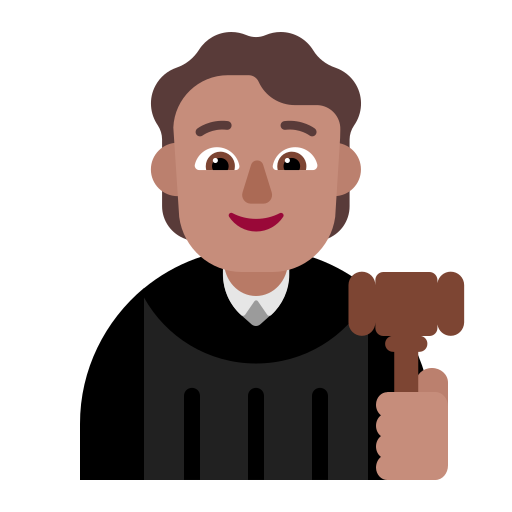
judge flat